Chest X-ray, AP view. Patient: 52 years old, sex F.
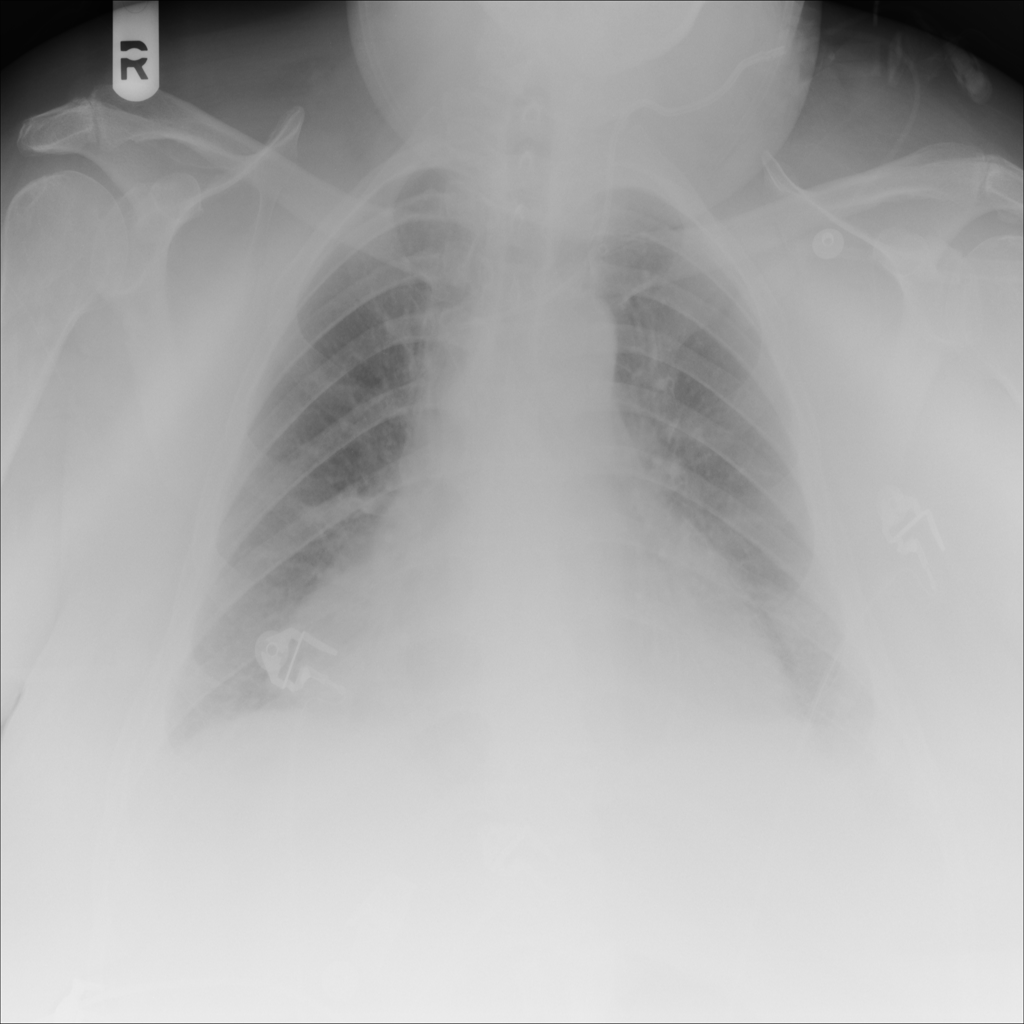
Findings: No Finding